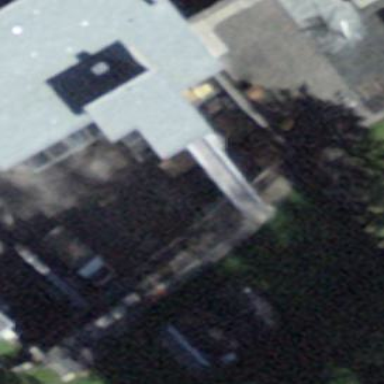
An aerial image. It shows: Flat-roofed building.